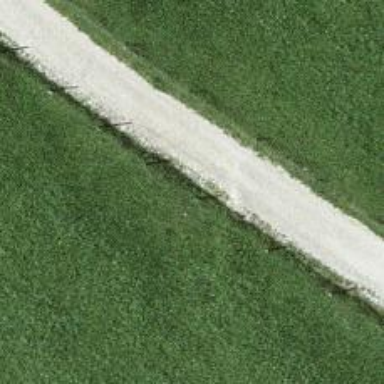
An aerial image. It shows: Compacted track road with grade3 tracktype.